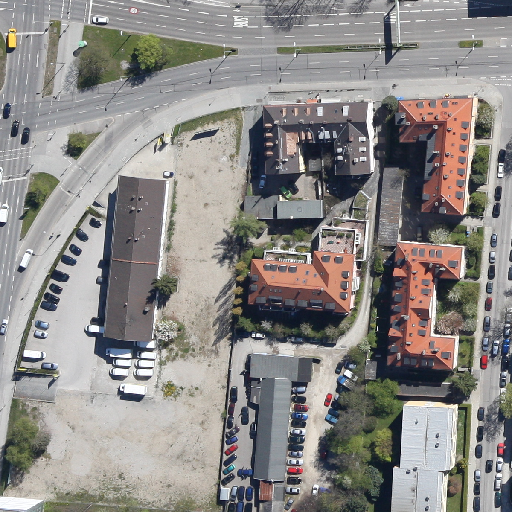
Referring expression: van